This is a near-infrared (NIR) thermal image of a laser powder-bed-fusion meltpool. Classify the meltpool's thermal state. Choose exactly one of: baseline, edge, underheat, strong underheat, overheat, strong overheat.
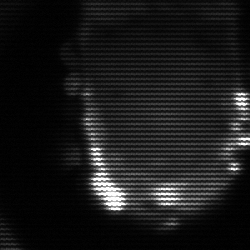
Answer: baseline